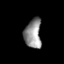
Tissue: prostate
Cell type: T cells
Senescence score: 0.7941
Nuclear area (px): 483
Mean DAPI intensity: 145.008